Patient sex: F
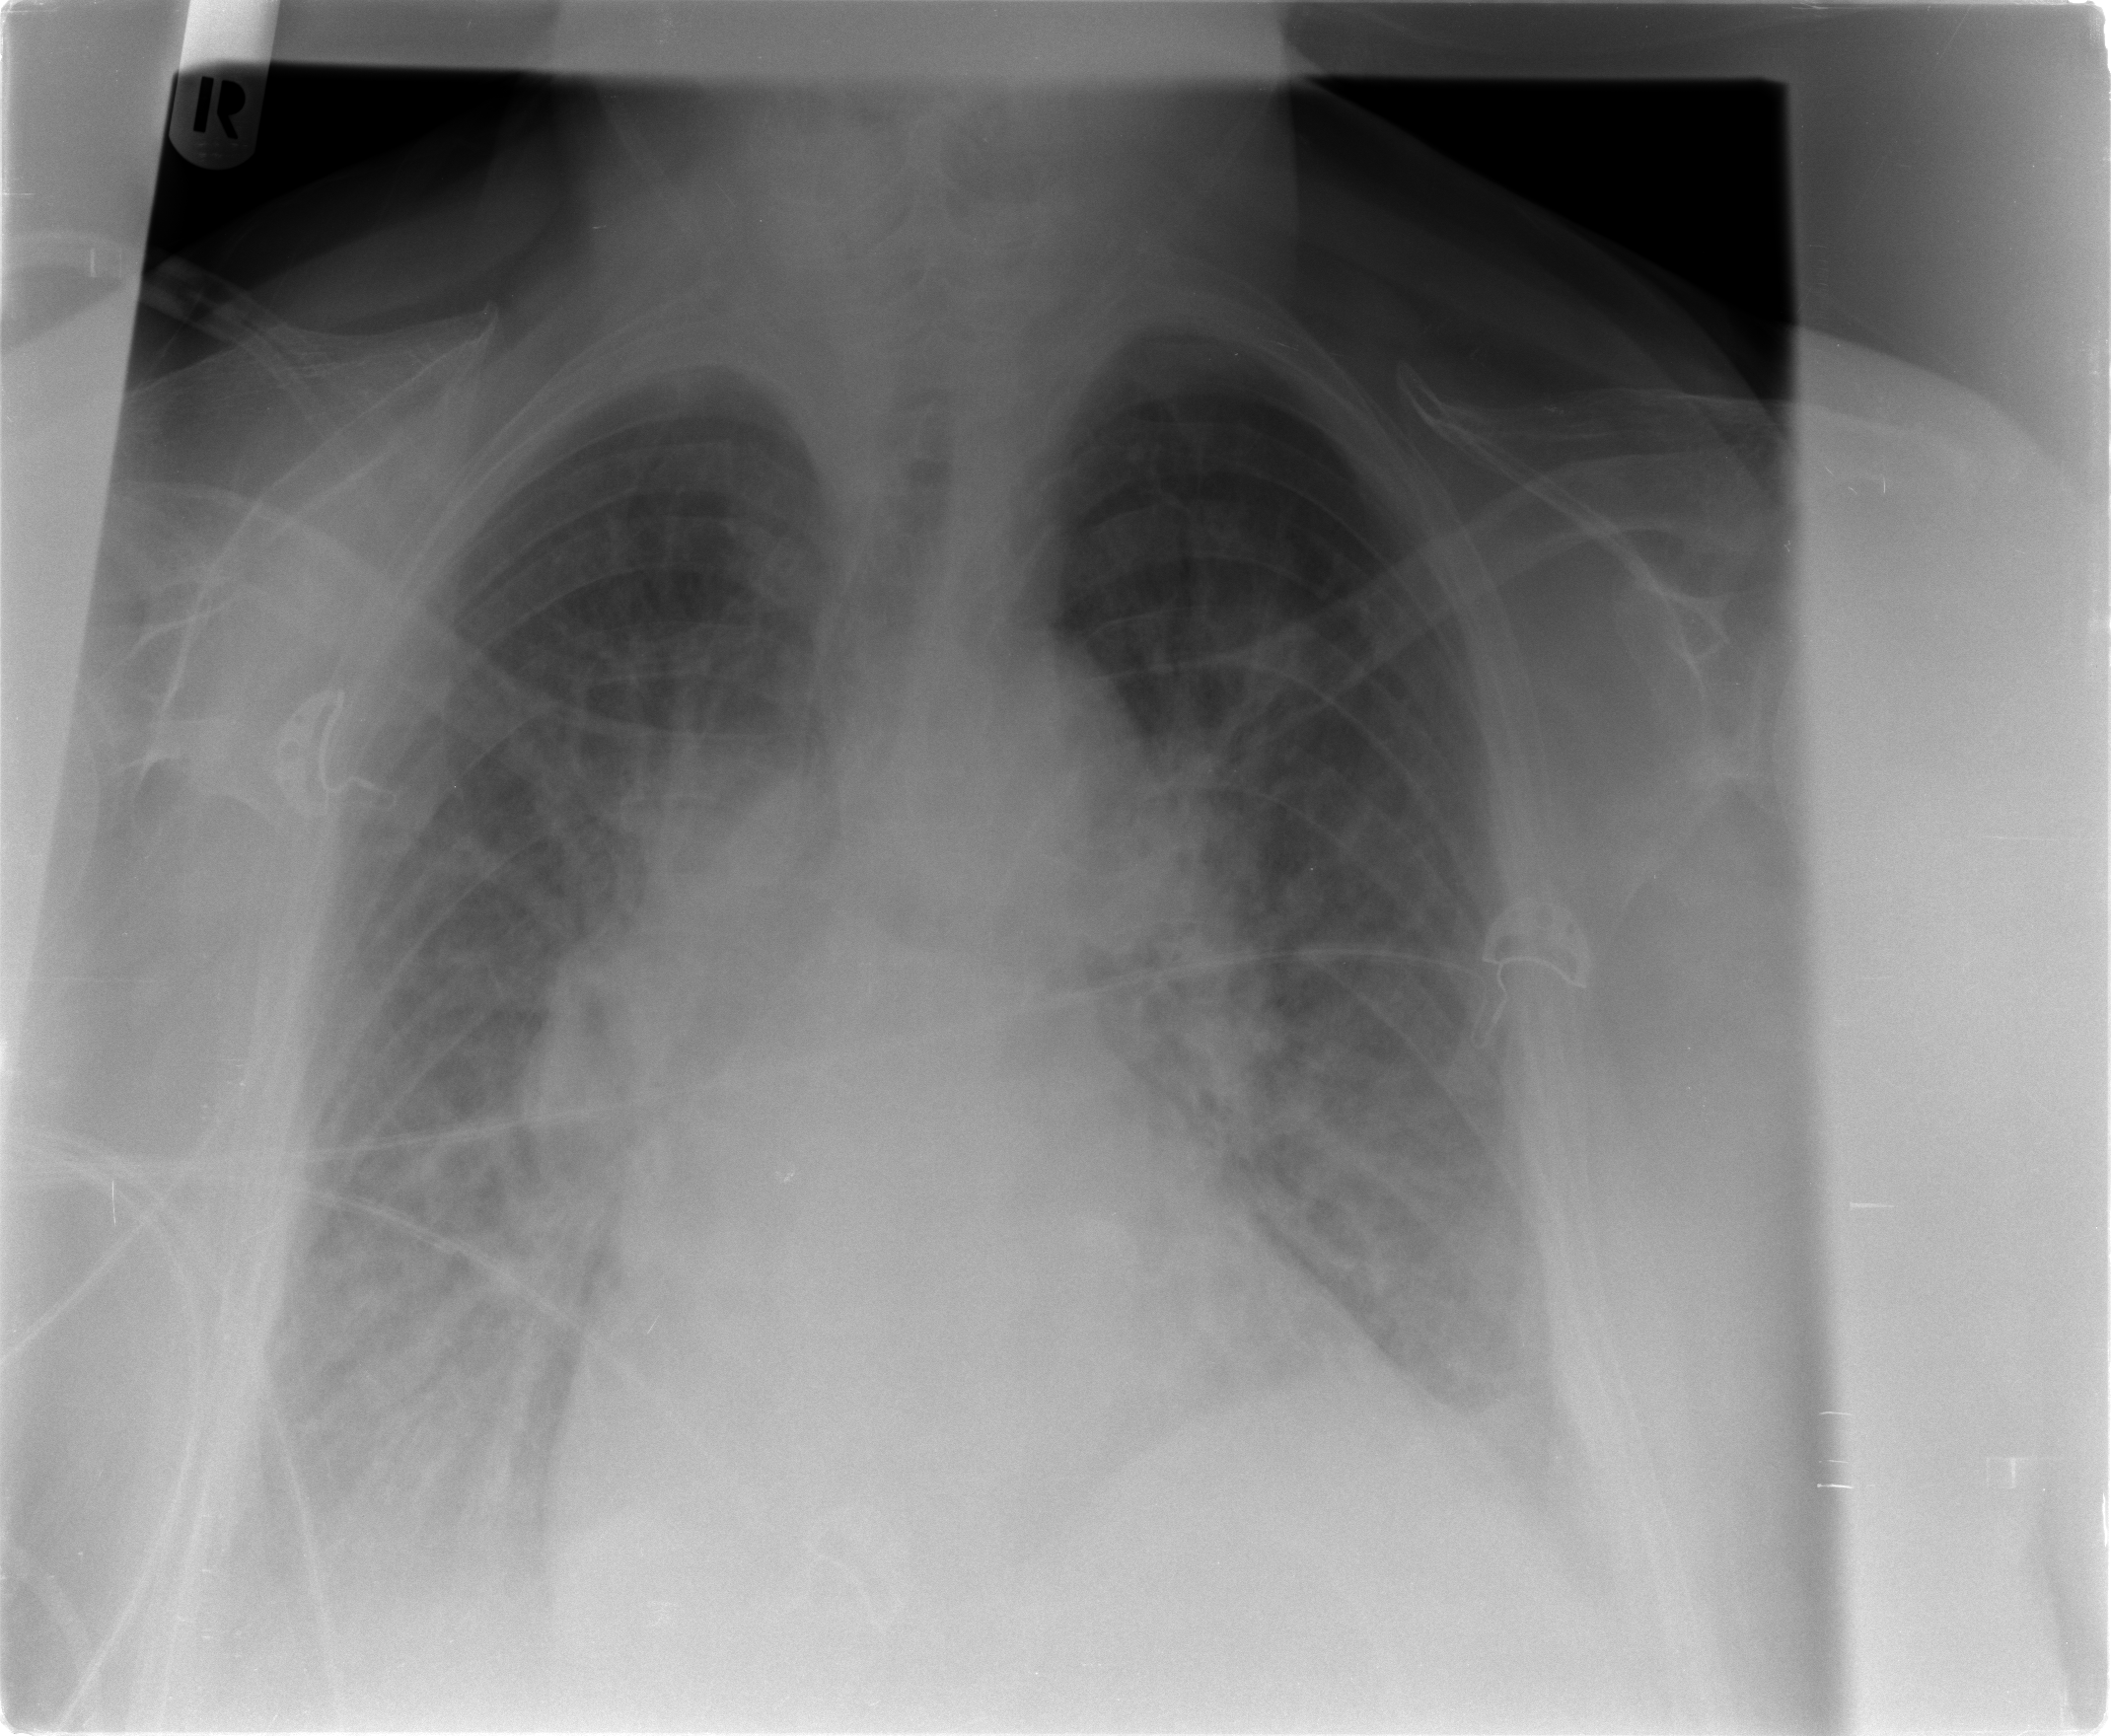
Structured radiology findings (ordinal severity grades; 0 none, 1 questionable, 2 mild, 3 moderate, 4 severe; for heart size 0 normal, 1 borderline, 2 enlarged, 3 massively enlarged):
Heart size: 2
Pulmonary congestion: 3
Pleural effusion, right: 2
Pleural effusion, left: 2
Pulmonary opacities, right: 2
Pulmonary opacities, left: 2
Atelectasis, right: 2
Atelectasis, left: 2